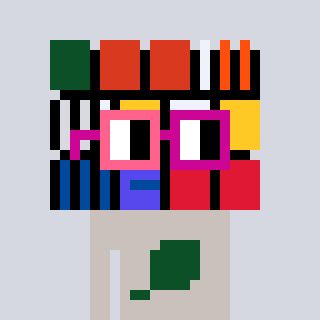
a pixel art character with square pink and red glasses, a abstract-shaped head and a foggrey-colored body on a cool background